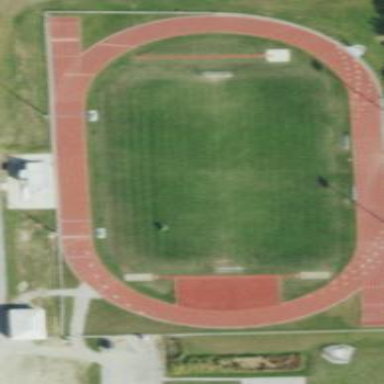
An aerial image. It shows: Athletics track located on leisure land.